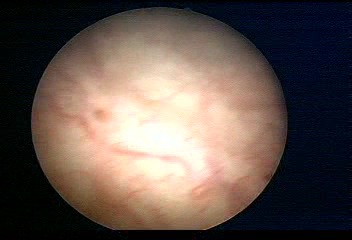
Modality: WLC
Class: Normal mucosa
Bladder cancer association: No